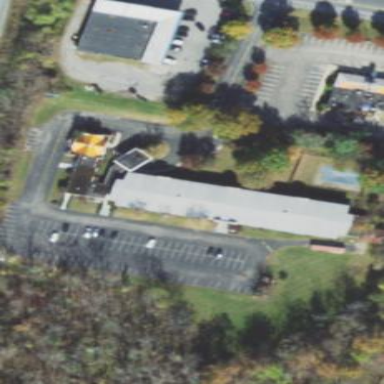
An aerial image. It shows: Motel building.